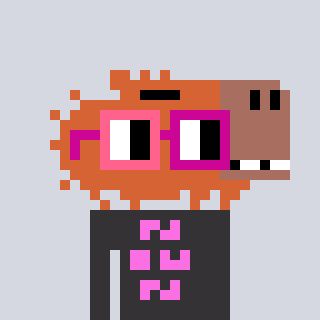
a pixel art character with square pink and red glasses, a capybara-shaped head and a grayscale-colored body on a cool background